Question: I have a database for a bike store, with a table I called
'"SalesOrderHeader"' that has, among others, these 2 columns: 'CustomerID', 'TotalDue'.
It holds information about all sales of the bike store. So if f.e. a customer bought 2 times in total from the store, there will be 2 registries of his 'CustomerID' with the amount of money ('TotalDue') he paid each time.

How to write a select query that will show the 1 (or more, in case of a tie) customer that has paid the most in total. The result has to bring up 2 columns one with the 'CustomerID' and one with the 'TotalMoneyHePaid'.
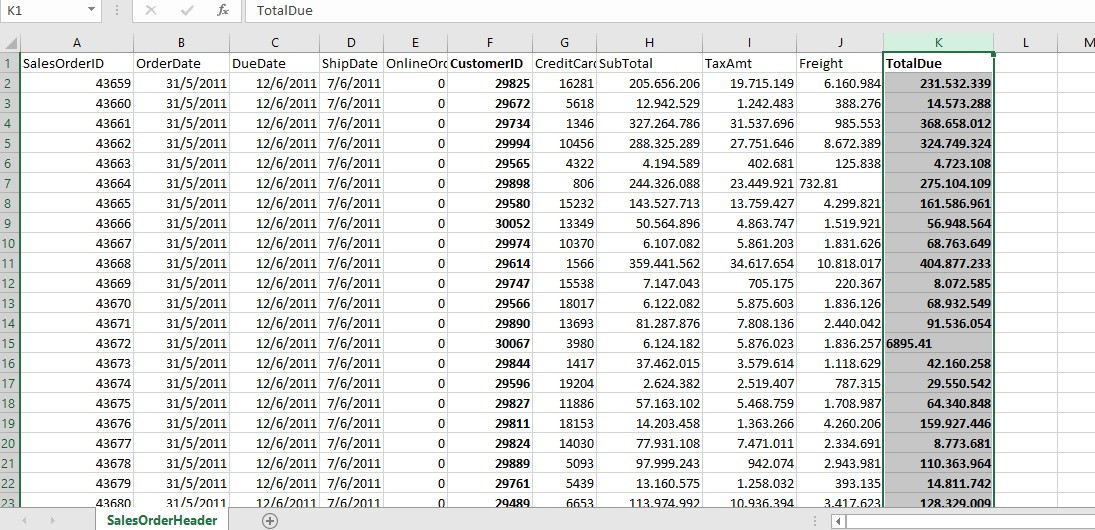
Answer: You can use a subquery in your HAVING clause to get this:
'''
SELECT customerid,
sum(totaldue)
FROM SalesOrderHeader
GROUP BY customerid
HAVING sum(totaldue) = (
SELECT sum(totaldue)
FROM SalesOrderHeader
GROUP BY customerID
ORDER BY sum(totalDue) DESC LIMIT 1
)
'''
The subquery:
'''
SELECT sum(totaldue)
FROM SalesOrderHeader
GROUP BY customerID
ORDER BY sum(totalDue) DESC LIMIT 1
'''
Is getting the largest customer's 'sum(totalDue)' by ordering the records by that 'sum(totaldue)' and then keeping only the first record 'LIMIT 1'. We use that in the 'HAVING' clause to compare that to the 'Sum(totaldue)' for each customer. If the customer in the main query has a 'sum(totaldue)' equivalent to the subquery's result, then we keep the record.
'''
postgres=> CREATE TABLE salesorderheader
postgres-> (
postgres(> customerid integer,
postgres(> totaldue integer
postgres(> );
CREATE TABLE
postgres=> INSERT INTO salesorderheader VALUES
postgres-> (1, 10),
postgres-> (1, 12),
postgres-> (2, 22),
postgres-> (3, 5),
postgres-> (4, 4);
INSERT 0 5
postgres=> SELECT customerid, sum(totaldue) FROM SalesOrderHeader GROUP BY customerid HAVING sum(totaldue) = (SELECT sum(totaldue) FROM SalesOrderHeader GROUP BY customerID ORDER BY sum(totalDue) desc LIMIT 1);
customerid | sum
------------+-----
1 | 22
2 | 22
(2 rows)
'''